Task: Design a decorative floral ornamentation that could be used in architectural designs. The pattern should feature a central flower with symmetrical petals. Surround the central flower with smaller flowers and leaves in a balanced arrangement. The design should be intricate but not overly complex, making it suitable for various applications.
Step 914:
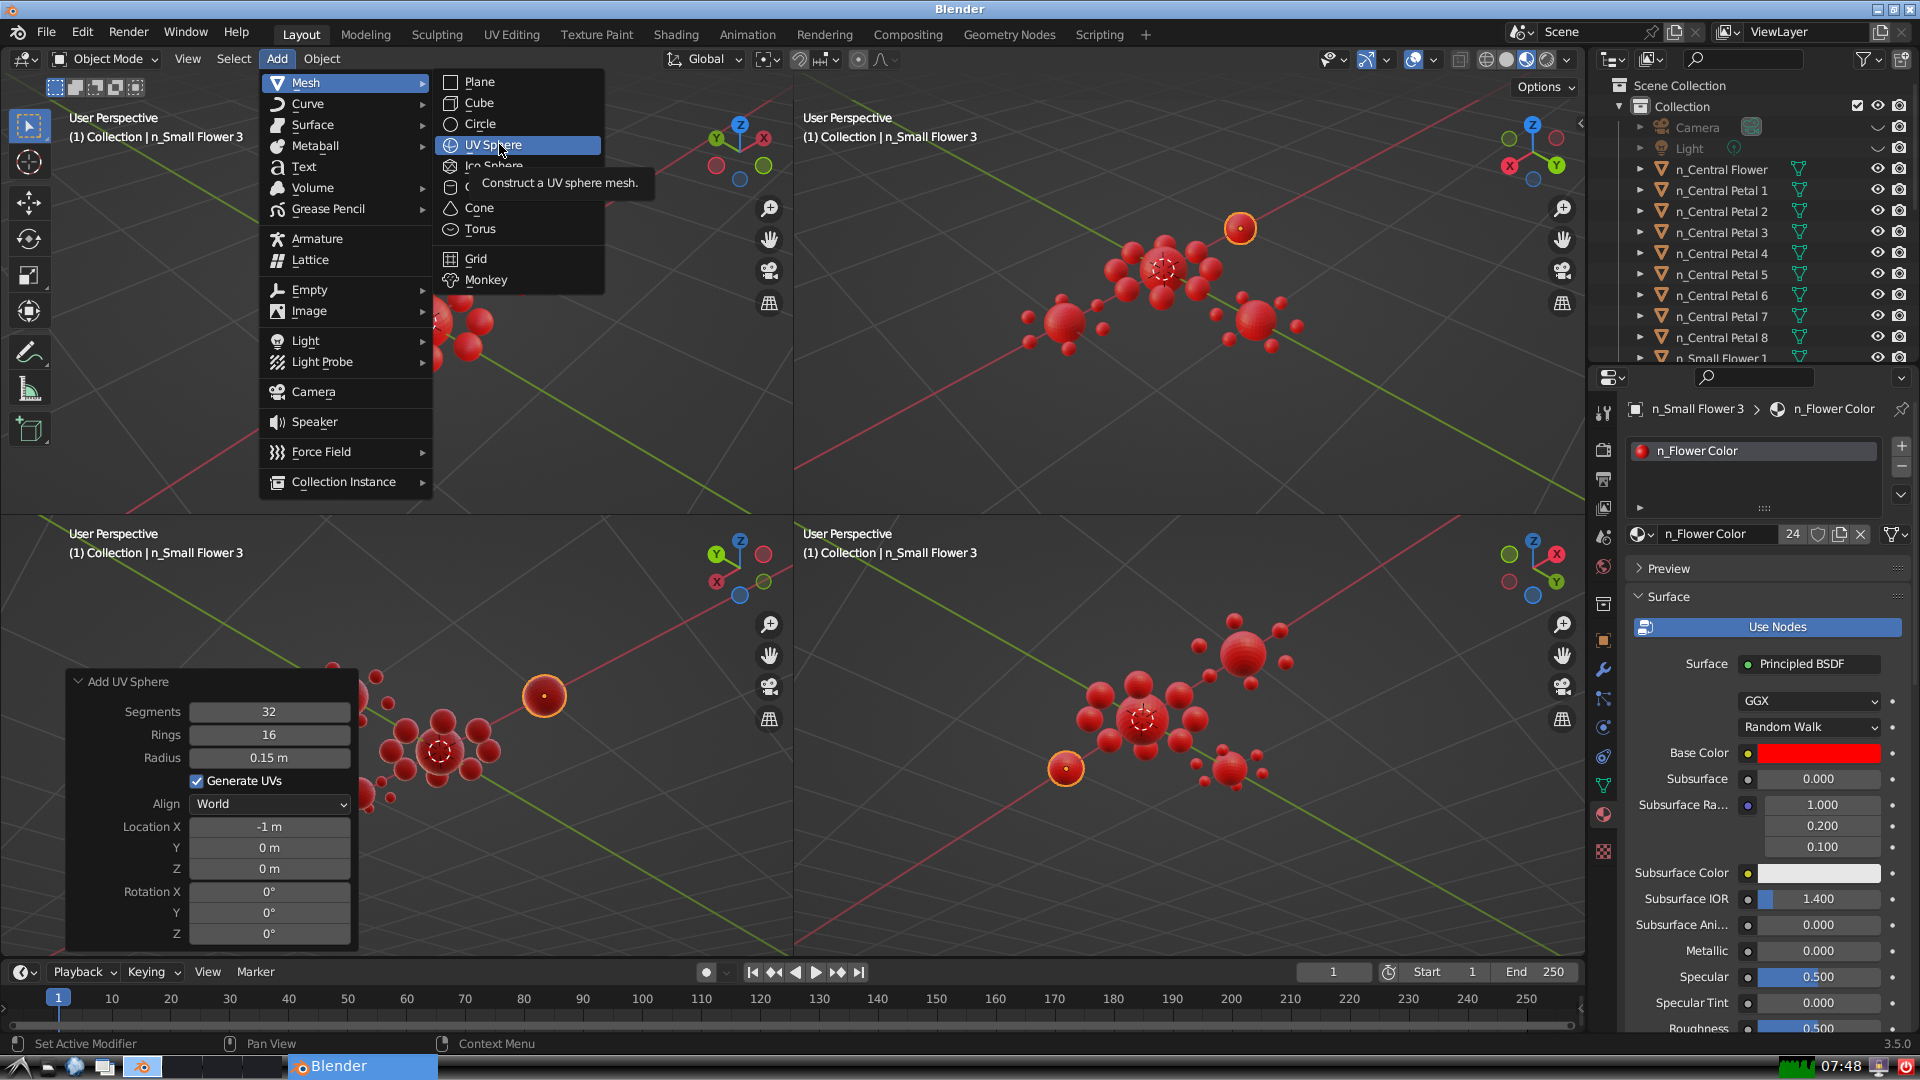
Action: click: no